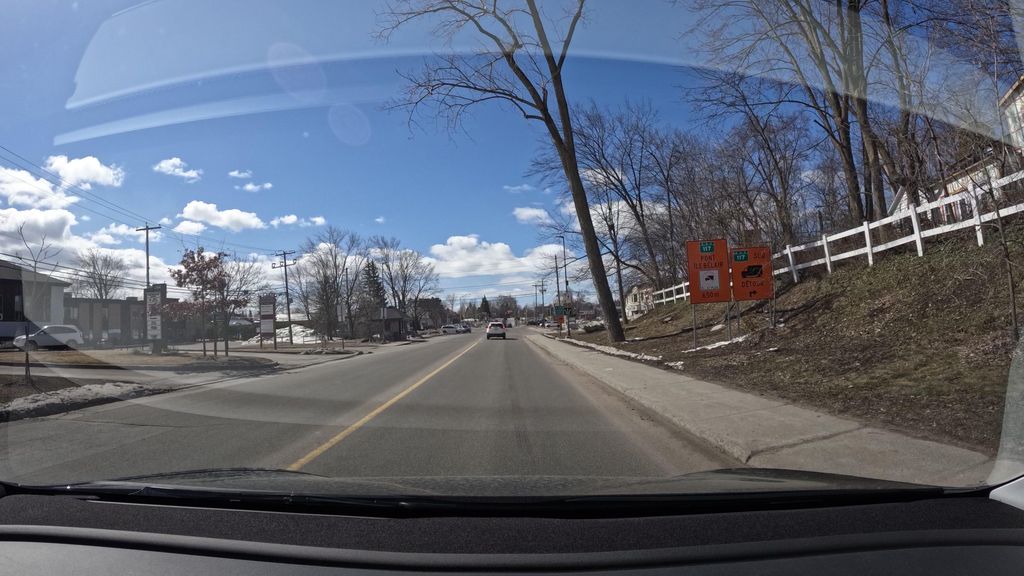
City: montreal